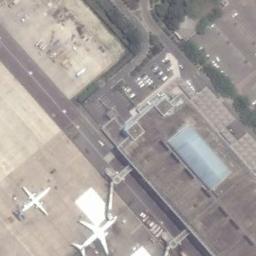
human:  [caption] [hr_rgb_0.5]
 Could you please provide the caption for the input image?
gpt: Two planes are next to the blue house .